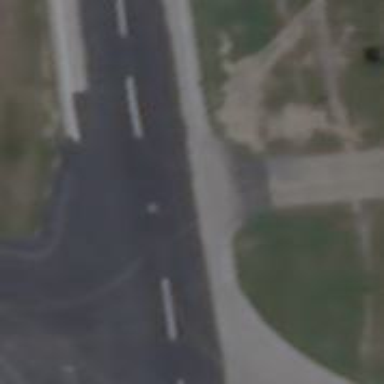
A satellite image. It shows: Image of taxiway at airport.